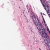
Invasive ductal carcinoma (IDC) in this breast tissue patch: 0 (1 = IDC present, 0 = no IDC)